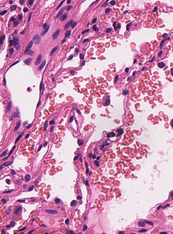
Tumor epithelial tissue: no
Tumor-associated stroma tissue: no
Normal tissue: yes